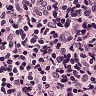
Metastatic tissue present: no